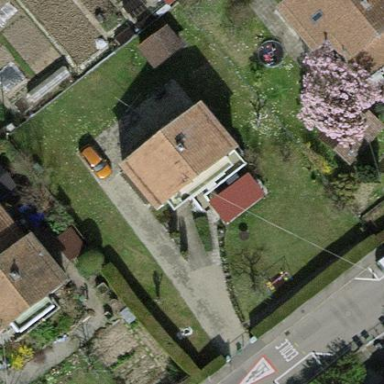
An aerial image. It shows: Garden enclosed by fence.